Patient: sex F, age 37
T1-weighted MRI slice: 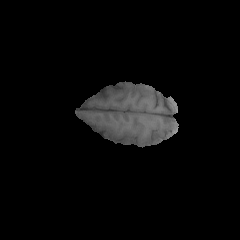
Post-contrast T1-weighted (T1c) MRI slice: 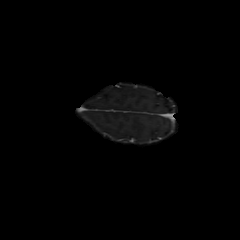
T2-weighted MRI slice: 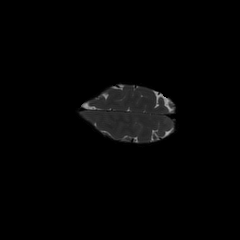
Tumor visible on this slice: no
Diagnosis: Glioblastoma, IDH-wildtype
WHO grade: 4